Question: I've been searching for some time now for this answer:
I've got a datagridview that has a cell with dates, and I need to make the value in that cell a DateTime value that can go with my DateTimePicker
So far I've done this, but it's not working, it gives me a System.FormatException (apparently it can't recognize the string as a DateTime, which sounds about right)
This is the code in question:
'''
int index = ReservationDataGridView.SelectedRows[0].Index;
string date = ReservationDataGridView[0, 1].Value.ToString();
DateTime test = DateTime.ParseExact(date, "dd/MM/yyyy - hh:mm tt", System.Globalization.CultureInfo.InvariantCulture);
MessageBox.Show(test.ToString()
'''
This is how my DateTimePicker is formatted:
'''
ReservationDateTimePicker.Format = DateTimePickerFormat.Custom;
ReservationDateTimePicker.CustomFormat = "dd/MM/yyyy - hh:mm tt";
'''
And this is how the dates look in the DataGridView:

Any ideas on how I can convert the DataGridView's Date value into a DateTime that will fit into a DateTimePicker with that formaT?
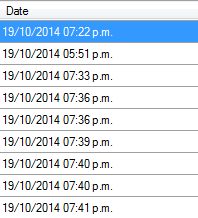
Answer: Rather than take the 'string' representation of the 'DateTime' value from the DataGridview cell, instead retrieve the actual 'DateTime' value from the DataDridview's datasource.